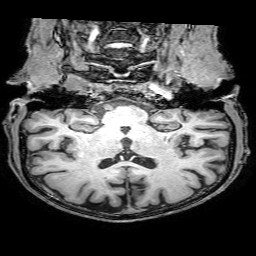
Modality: T1w
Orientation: sagittal
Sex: male
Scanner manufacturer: philips
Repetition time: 0.008142 s
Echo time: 0.00372 s